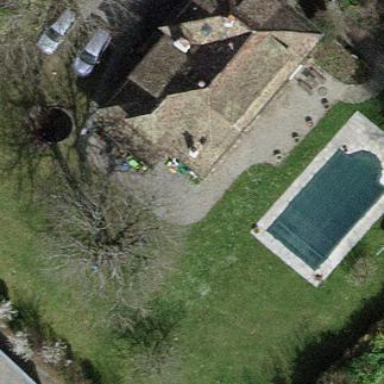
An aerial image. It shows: Garden enclosed by fence.